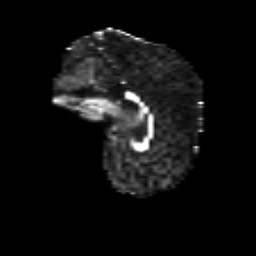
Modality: FA
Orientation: sagittal
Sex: male
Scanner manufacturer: siemens
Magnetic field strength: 3 T
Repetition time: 5 s
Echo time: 0.071 s